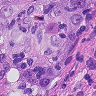
Metastatic tissue present: yes